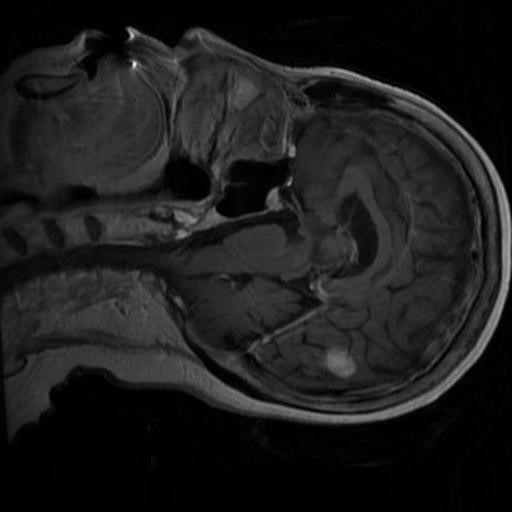
Label: brain_menin